Question: I am planning to show, or to say, dump a set of same objects in my application to user.
I need a control that after adding data to it, changing the data in a specific cell and row can be done programmatically.
At the moment I am using a ListView and I have populated it with my object like this:

My object is like:
'''
public class TestData
{
public string Name {get;set;}
public double Force {get;set;}
public double PreTriggerVolt {get;set;}
public double PreTriggerCurr {get;set;}
public double TriggerVolt {get;set;}
public double TriggerCurr {get;set;}
public double PostTriggerVolt {get;set;}
public double PostTriggerCurr {get;set;}
}
'''
The Type column is hard coded by myself in the ListView :P
I will have a lot of this in the table.
One of the problem is, sometimes, for example, after collecting the data, all or some of 'TriggerVolt' values should be added/substracted by an 'offset value'. You may say it is better to clear the ListView, do the changes in the object using a foreach or whatever, then recrate the ListView. But isn't there a way to directly point out to a specific row-column? Forexample I would really like something that I can name a cell and call it later. someting like:
'Cell[J6][PreTriggerVolt] == 0.01212' (just a general idea)
Another problem is sorting the data by name, greatness or ... For example if I sort the 'Pin' column, the row below actual pin name can be dominant. I mean the 'Force : -0.1' for example...then everything in my listview collapse!!! it will be a huge mess.
And a lot of other problems you may already know about ListView.
I want to know what is the best way to approach this goal.
Thanks.
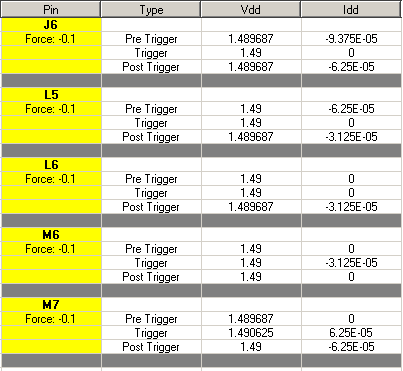
Answer: Instead of building the listview you should look into binding the control directly to your model. Here is a good tutorial on <URL>.
After you have set the binding up you will need to implement the INotifyPropertyChanged interface on your model class to notify the binding framework that a property has changed.
'''
public class TestData: INotifyPropertyChanged
{
private string _name;
public string Name
{
get { return _name; }
set
{
_name = value;
this.NotifyPropertyChanged("Name");
}
}
// I only included one property for simplicity. You of course will need to do this
// for every property in the test model
public event PropertyChangedEventHandler PropertyChanged;
private void NotifyPropertyChanged(string name)
{
if (PropertyChanged != null)
{
PropertyChanged(this, new PropertyChangedEventArgs(name));
}
}
'''
}